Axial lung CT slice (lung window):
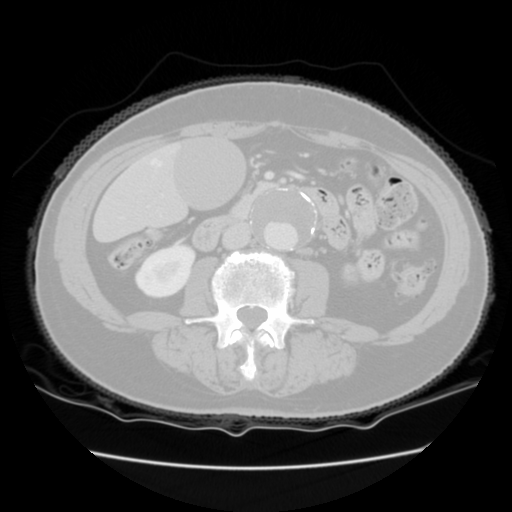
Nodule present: no